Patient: sex M, age 66
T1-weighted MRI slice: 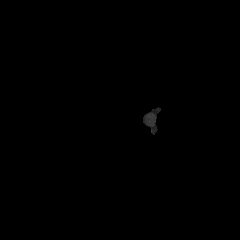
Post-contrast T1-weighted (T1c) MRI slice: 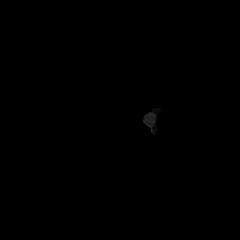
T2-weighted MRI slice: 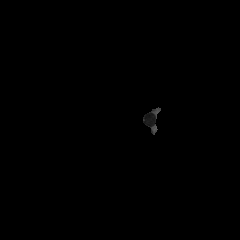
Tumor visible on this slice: no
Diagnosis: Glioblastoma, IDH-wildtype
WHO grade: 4